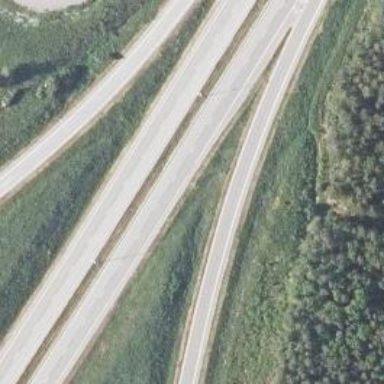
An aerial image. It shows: Trunk link highway.